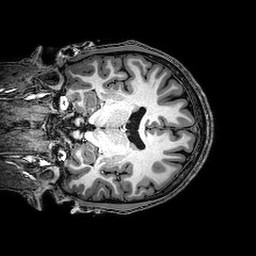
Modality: T1w
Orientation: coronal
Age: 23
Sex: male
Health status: healthy
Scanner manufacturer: philips
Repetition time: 0.008159 s
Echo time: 0.00373 s